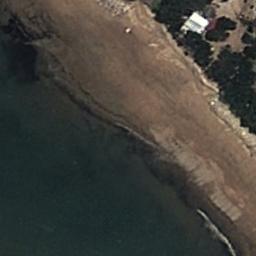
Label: beach